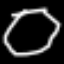
Label: octagon